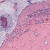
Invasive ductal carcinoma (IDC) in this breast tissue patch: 1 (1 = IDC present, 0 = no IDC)